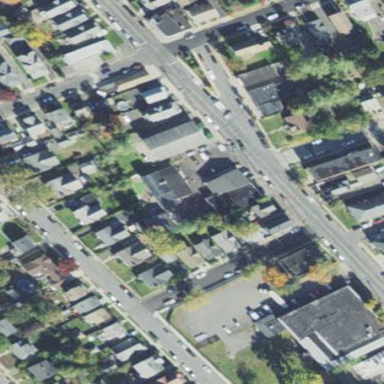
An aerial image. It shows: Sidewalk.